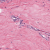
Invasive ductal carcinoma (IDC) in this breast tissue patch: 0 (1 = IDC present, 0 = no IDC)